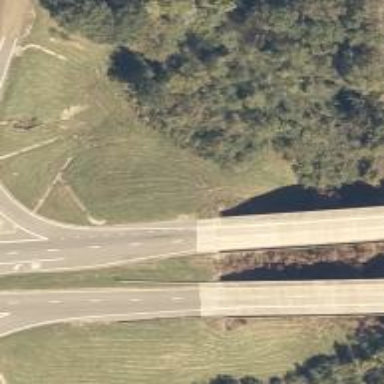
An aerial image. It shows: Bridge over dual carriageway trunk highway.